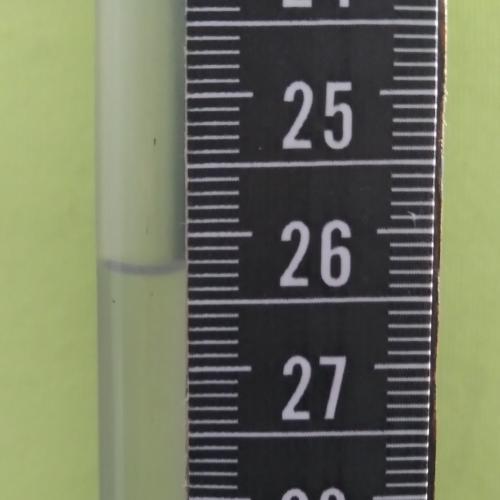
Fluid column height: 26.3 cm